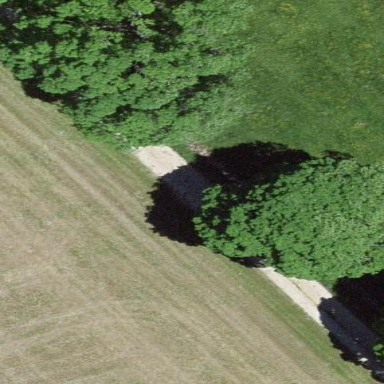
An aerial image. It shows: Beautiful woodland area.